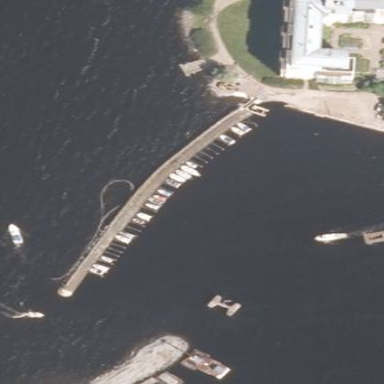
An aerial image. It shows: Breakwater structure.